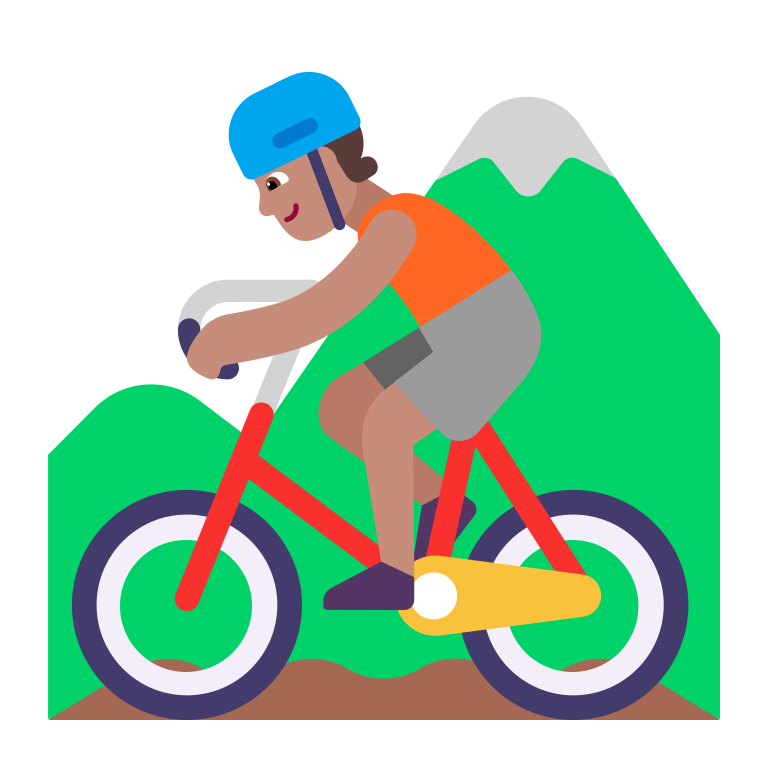
person mountain biking flat